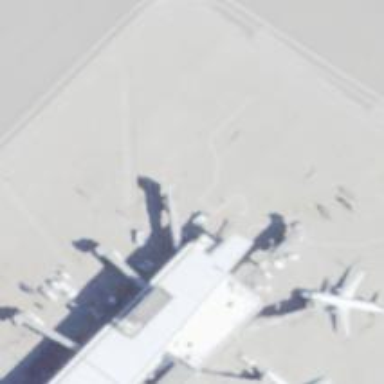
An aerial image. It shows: Airport gate.